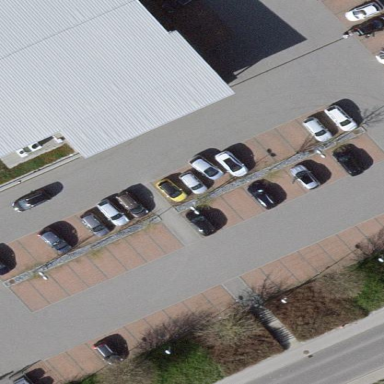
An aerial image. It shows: Parking area with asphalt surface.